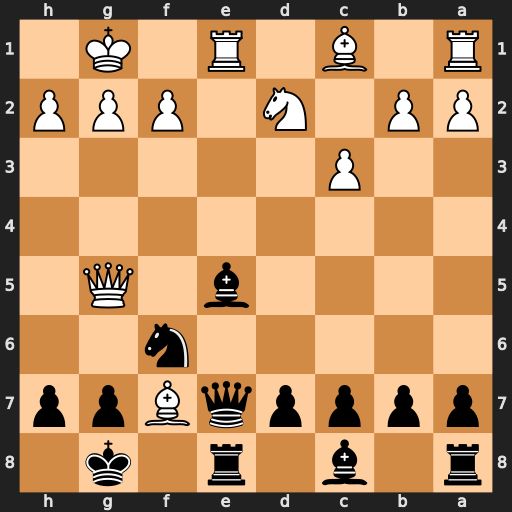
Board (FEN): r1b1r1k1/ppppqBpp/5n2/4b1Q1/8/2P5/PP1N1PPP/R1B1R1K1
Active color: b
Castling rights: -
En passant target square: -
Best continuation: Kxf7 Nf3 d6